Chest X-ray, PA view. Patient: 47 years old, sex M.
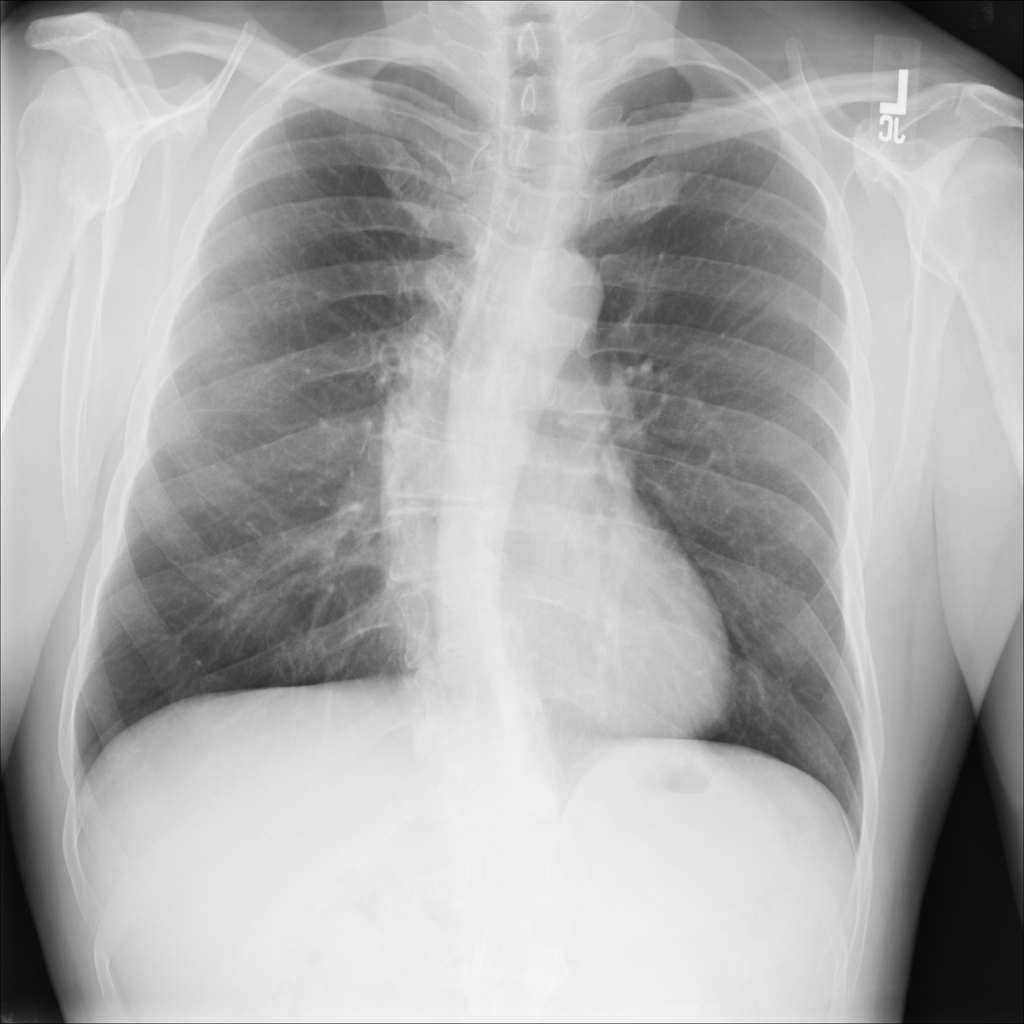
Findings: No Finding